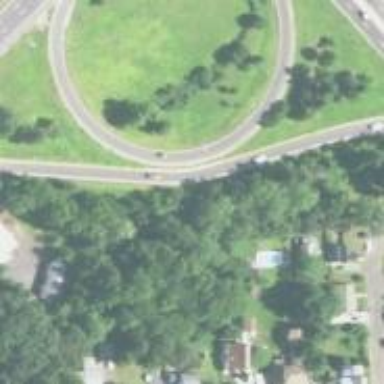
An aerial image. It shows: Trunk link highway.